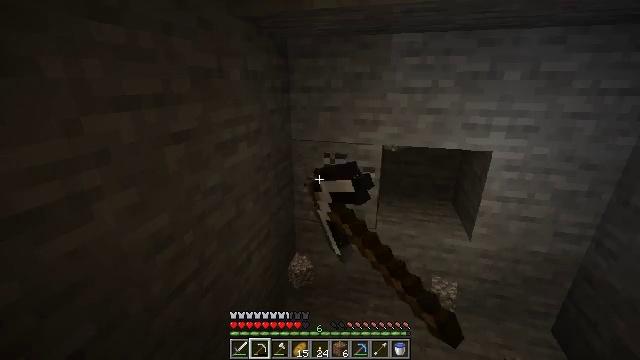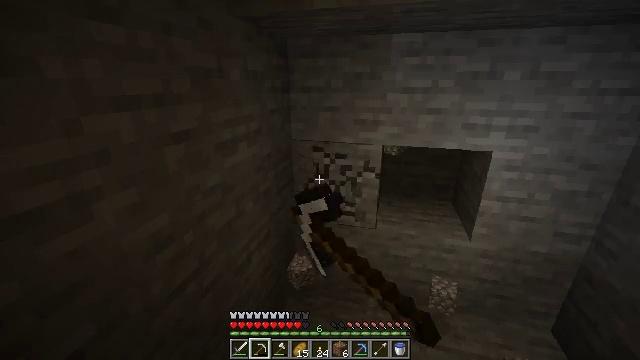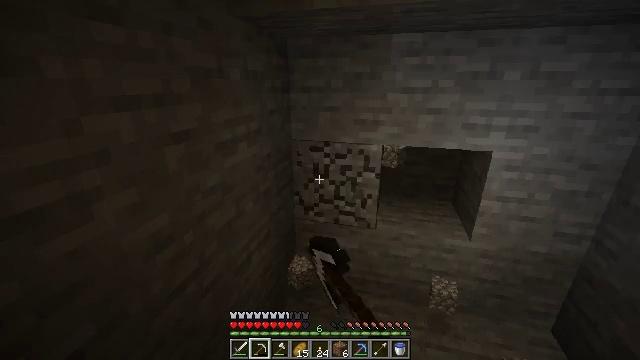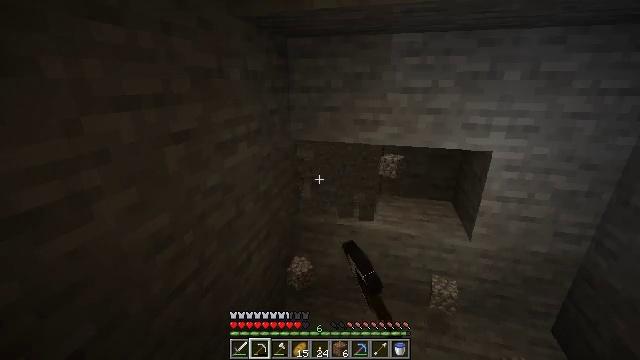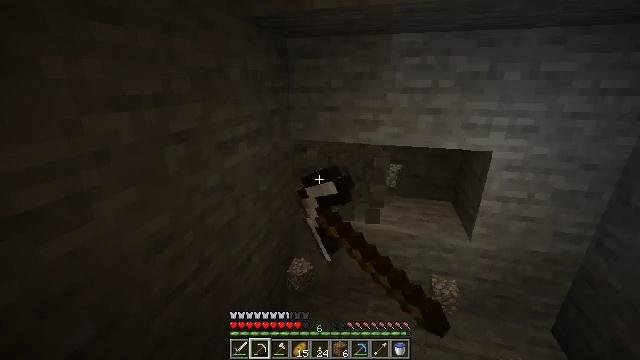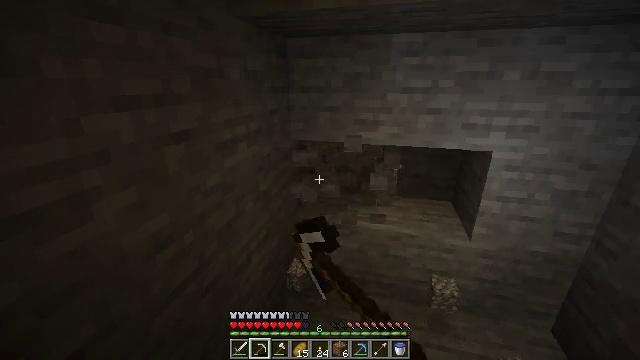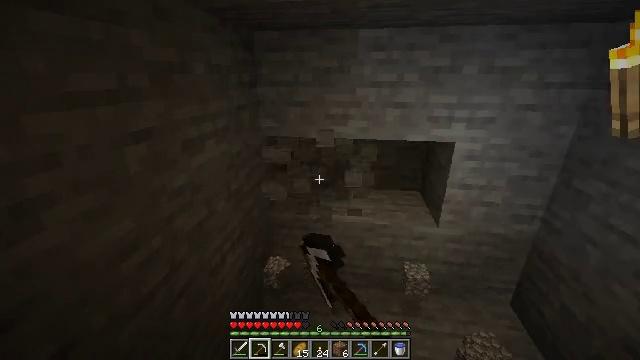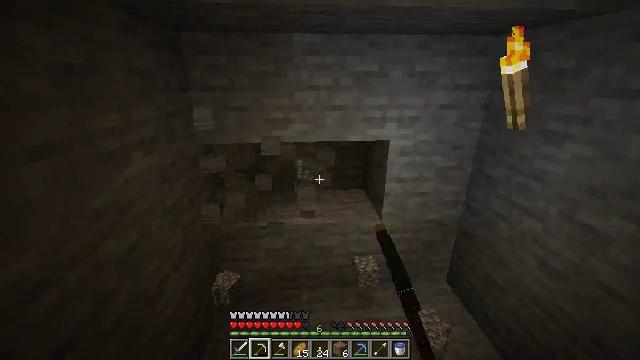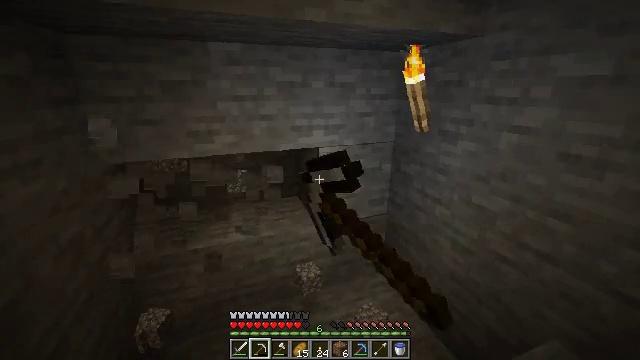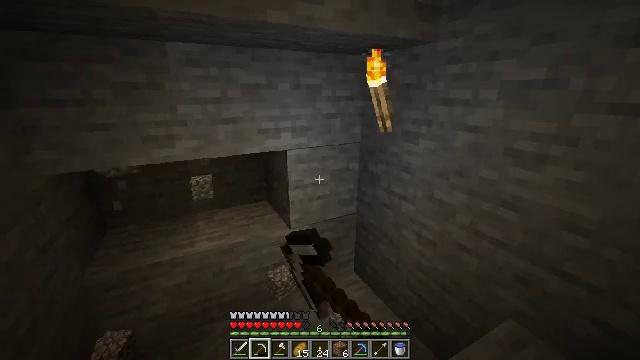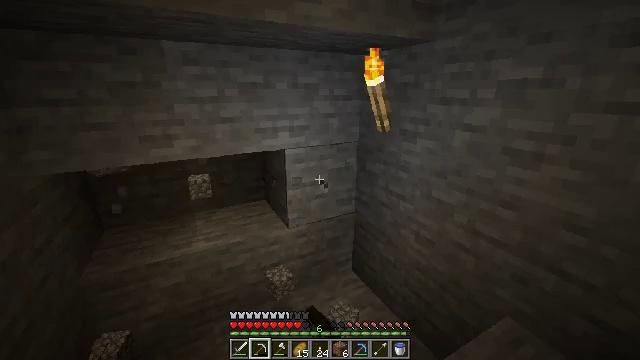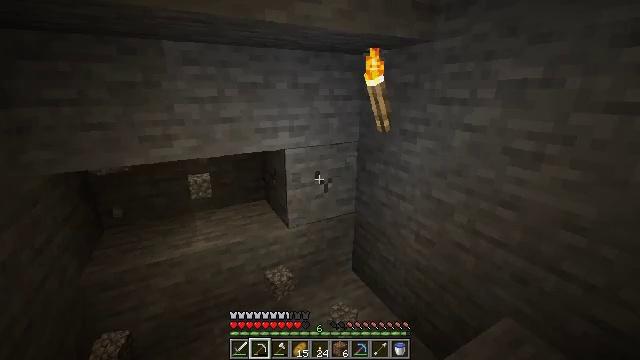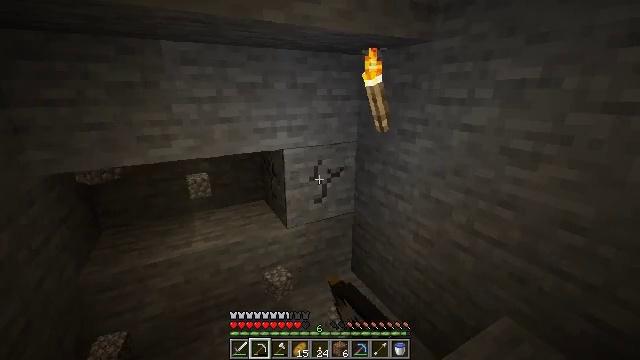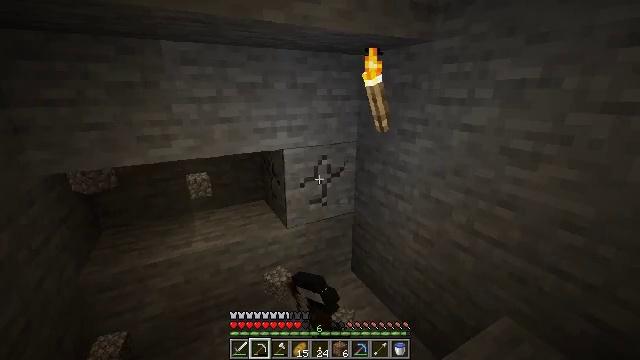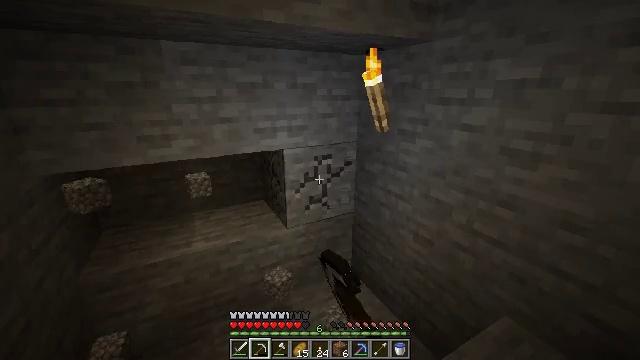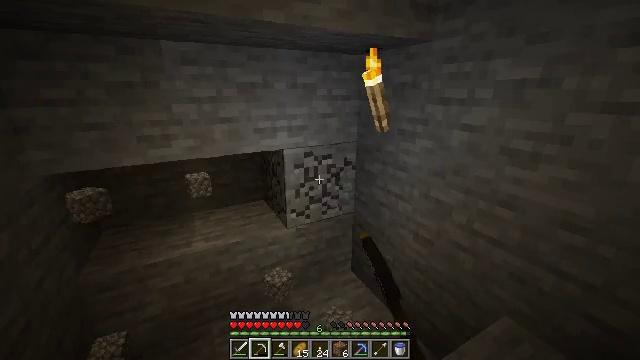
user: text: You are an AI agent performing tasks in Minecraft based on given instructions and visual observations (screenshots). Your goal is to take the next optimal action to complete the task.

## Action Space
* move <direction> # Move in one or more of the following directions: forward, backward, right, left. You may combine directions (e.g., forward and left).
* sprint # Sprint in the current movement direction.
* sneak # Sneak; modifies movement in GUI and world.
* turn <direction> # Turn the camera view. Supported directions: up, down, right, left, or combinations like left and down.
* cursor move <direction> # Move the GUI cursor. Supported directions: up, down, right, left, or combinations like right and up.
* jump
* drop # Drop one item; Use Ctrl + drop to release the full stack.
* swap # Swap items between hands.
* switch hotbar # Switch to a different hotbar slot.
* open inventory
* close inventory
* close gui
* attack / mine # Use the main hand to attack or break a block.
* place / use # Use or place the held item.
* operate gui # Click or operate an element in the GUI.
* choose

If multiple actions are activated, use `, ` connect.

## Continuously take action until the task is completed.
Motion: motion action
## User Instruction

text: Harvest stone in the caves.
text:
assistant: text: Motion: attack / mine
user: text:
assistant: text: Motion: attack / mine
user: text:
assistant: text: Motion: attack / mine
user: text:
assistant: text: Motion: attack / mine
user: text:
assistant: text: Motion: attack / mine
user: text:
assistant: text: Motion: turn right and down, attack / mine
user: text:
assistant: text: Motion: turn right, attack / mine
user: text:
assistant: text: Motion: turn right and up, attack / mine
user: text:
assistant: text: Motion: turn right, attack / mine
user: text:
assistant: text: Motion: attack / mine
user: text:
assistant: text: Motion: attack / mine
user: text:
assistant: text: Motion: attack / mine
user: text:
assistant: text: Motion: attack / mine
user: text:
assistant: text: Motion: attack / mine
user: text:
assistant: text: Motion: attack / mine
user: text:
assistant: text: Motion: attack / mine
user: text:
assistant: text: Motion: attack / mine
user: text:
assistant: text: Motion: move forward, attack / mine
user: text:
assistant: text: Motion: move forward, attack / mine
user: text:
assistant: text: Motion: move forward, turn right and down, attack / mine
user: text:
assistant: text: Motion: move forward, turn left and down, attack / mine
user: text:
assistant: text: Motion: attack / mine
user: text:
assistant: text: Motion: attack / mine
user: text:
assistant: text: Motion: attack / mine
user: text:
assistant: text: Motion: attack / mine
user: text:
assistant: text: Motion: attack / mine
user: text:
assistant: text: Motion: attack / mine
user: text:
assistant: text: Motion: attack / mine
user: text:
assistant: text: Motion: attack / mine
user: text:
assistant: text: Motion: attack / mine